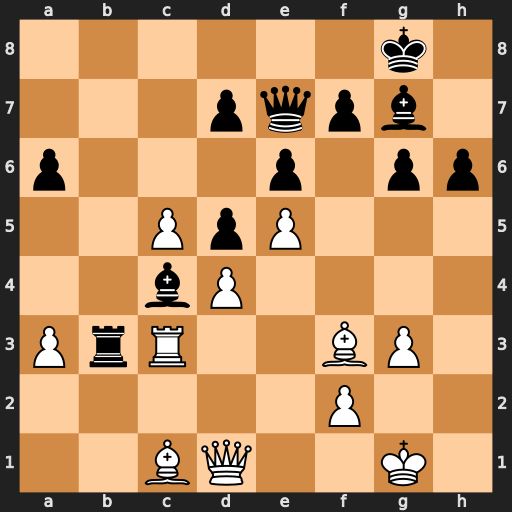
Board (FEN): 6k1/3pqpb1/p3p1pp/2PpP3/2bP4/PrR2BP1/5P2/2BQ2K1
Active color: w
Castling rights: -
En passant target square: -
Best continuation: Rxb3 Bxb3 Qxb3